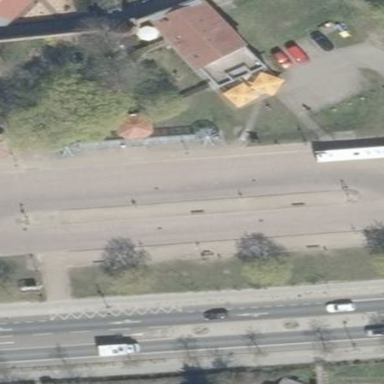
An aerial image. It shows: Bus station.